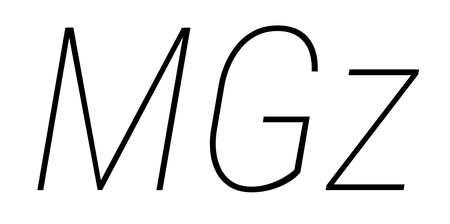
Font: Roboto-Italic_Condensed_Thin_Italic